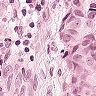
Metastatic tissue present: yes